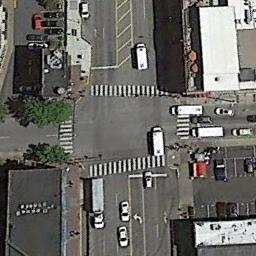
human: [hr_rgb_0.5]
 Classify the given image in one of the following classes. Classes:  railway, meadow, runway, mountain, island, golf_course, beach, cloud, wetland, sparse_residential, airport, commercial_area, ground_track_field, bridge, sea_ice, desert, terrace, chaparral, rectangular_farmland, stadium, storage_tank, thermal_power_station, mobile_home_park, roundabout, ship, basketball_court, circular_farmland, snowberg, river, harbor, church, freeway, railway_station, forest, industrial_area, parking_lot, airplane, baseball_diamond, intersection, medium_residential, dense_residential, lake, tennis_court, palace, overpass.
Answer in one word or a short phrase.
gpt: intersection